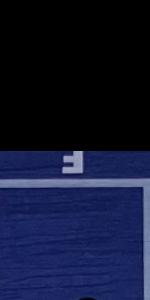
Label: Empty